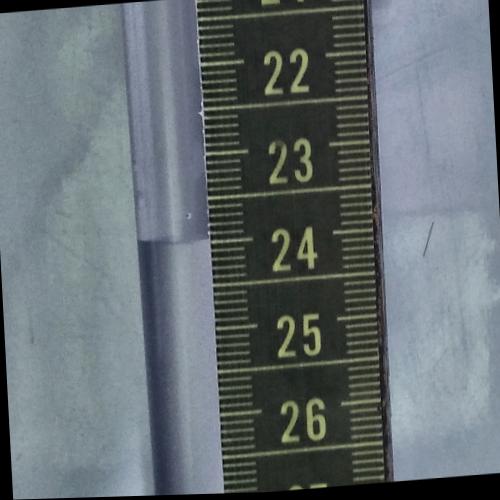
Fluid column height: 24.0 cm